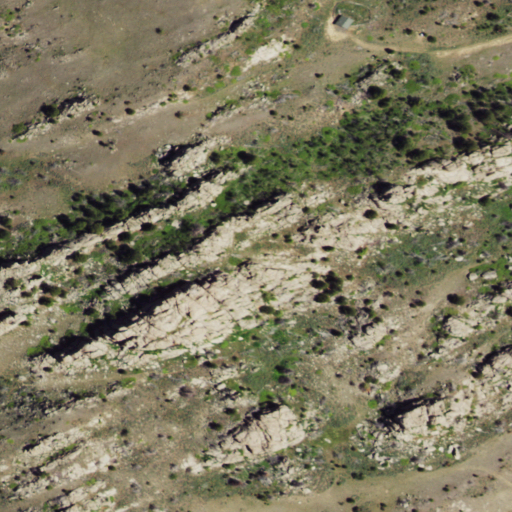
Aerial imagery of mountain in Wyoming named Pinto Rocks containing shrub, grassland, evergreen forest, and open development